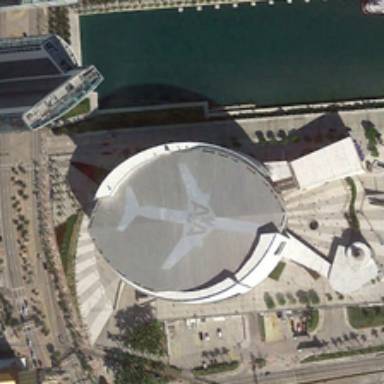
A large building is near a river .